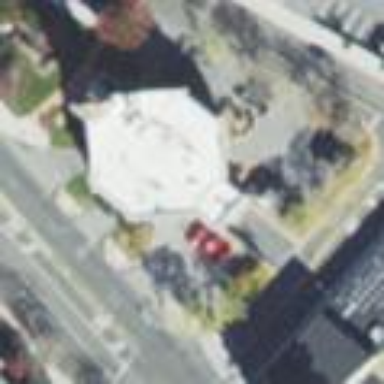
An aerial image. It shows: Fire station.